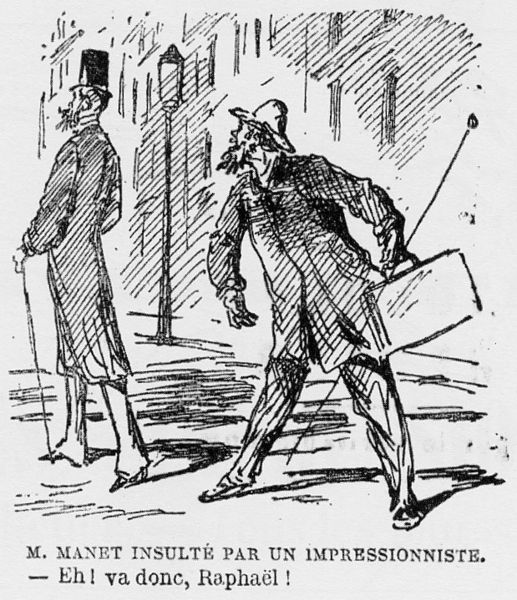
Titel: Manet wird von einem Impressionisten beschimpft
Künstler: Cham
Standort: viele Standorte
Institution: Seriendruck
Schlagwörter: feder, hand, mann, schatten, weiß, impressionismus, menschen, stadt, elegant, fenster, frankreich, grau, hut, hüte, laterne, licht, männer, paris, rücken, schwarz, skizze, strasse, szene, zeichnung, gebäude, haus, weg, zylinder, bart, bärte, hose, jacke, stehen, herr, häuser, gehen, mantel, stock, beine, bein, schrift, papier, fassade, gasse, zwei, gehstock, schuhe, stab, moderne, grafik, schattierung, schattierungen, linien, französisch, häuse, karikatur, salon, aufrecht, maler, manet, gehrock, striche, eindruck, impression, abgewandt, gang, stolz, druck, schraffur, schwarz weiß, radierung, stich, künstler, humor, karrikatur, kritik, streit, text, trottoir, zeitung, stöcke, witz, mäntel, schraffiert, spazierstock, schritt, tasche, schuh, kunst, straßenlampe, straßenlaterne, impresionismus, kommentar, kupferstich, journal, koffer, impressionist, zylinderhut, zeichnug, kritiker, hode, dialog, debatte, raphael, stolzieren, 2 männer, französiche, imprssionist, kunstdebatte, schrafffur, tipp, vornehmen, insult